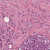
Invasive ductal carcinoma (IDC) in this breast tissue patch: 1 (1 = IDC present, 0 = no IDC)